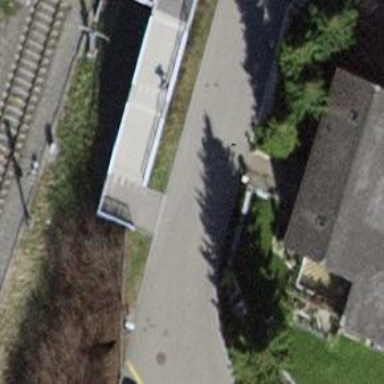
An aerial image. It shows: Bridge with concrete steps.